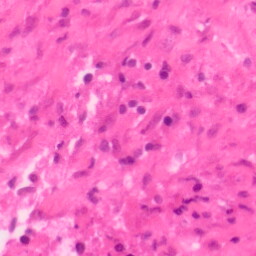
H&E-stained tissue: Colon